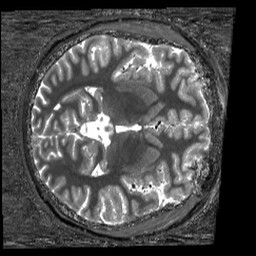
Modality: T1w
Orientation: axial